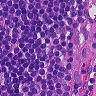
Metastatic tissue present: no